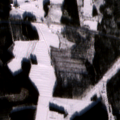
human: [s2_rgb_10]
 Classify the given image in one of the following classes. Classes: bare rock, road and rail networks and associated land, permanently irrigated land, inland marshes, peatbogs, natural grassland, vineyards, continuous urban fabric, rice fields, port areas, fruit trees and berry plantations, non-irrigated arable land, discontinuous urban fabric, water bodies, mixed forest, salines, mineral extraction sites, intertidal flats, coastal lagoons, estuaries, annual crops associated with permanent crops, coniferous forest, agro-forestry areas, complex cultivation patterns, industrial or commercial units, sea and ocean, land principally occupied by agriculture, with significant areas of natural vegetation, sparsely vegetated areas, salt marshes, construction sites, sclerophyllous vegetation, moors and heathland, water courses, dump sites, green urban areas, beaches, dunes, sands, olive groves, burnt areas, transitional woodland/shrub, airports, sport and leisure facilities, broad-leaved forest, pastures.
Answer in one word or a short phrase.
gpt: non-irrigated arable land, land principally occupied by agriculture, with significant areas of natural vegetation, coniferous forest, mixed forest, transitional woodland/shrub